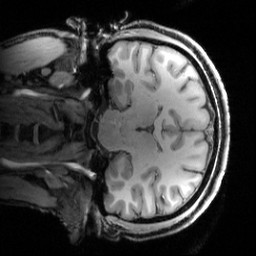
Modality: T1w
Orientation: coronal
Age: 27
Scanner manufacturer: siemens
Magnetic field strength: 3 T
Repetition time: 2.5 s
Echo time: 0.00444 s